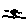
Label: tree